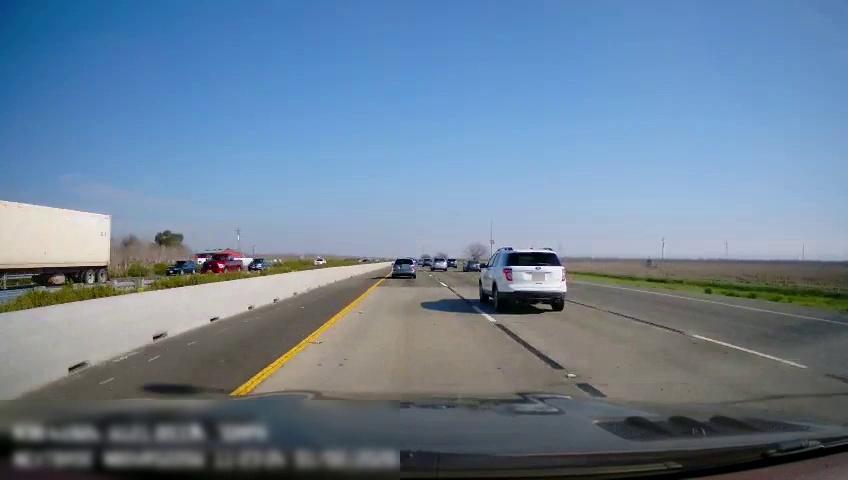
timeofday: Day
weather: Sunny
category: Drivable Space
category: Vehicles | Car
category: Vehicles | SUV
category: Vehicles | Car
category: Vehicles | Truck
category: Vehicles | SUV
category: Vehicles | SUV
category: Vehicles | Van
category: Vehicles | SUV
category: Vehicles | SUV
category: Vehicles | Truck
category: Lanes | Current Lane
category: Lanes | Current Lane
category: Lanes | Alternate Lane
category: Lanes | Alternate Lane